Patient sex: M
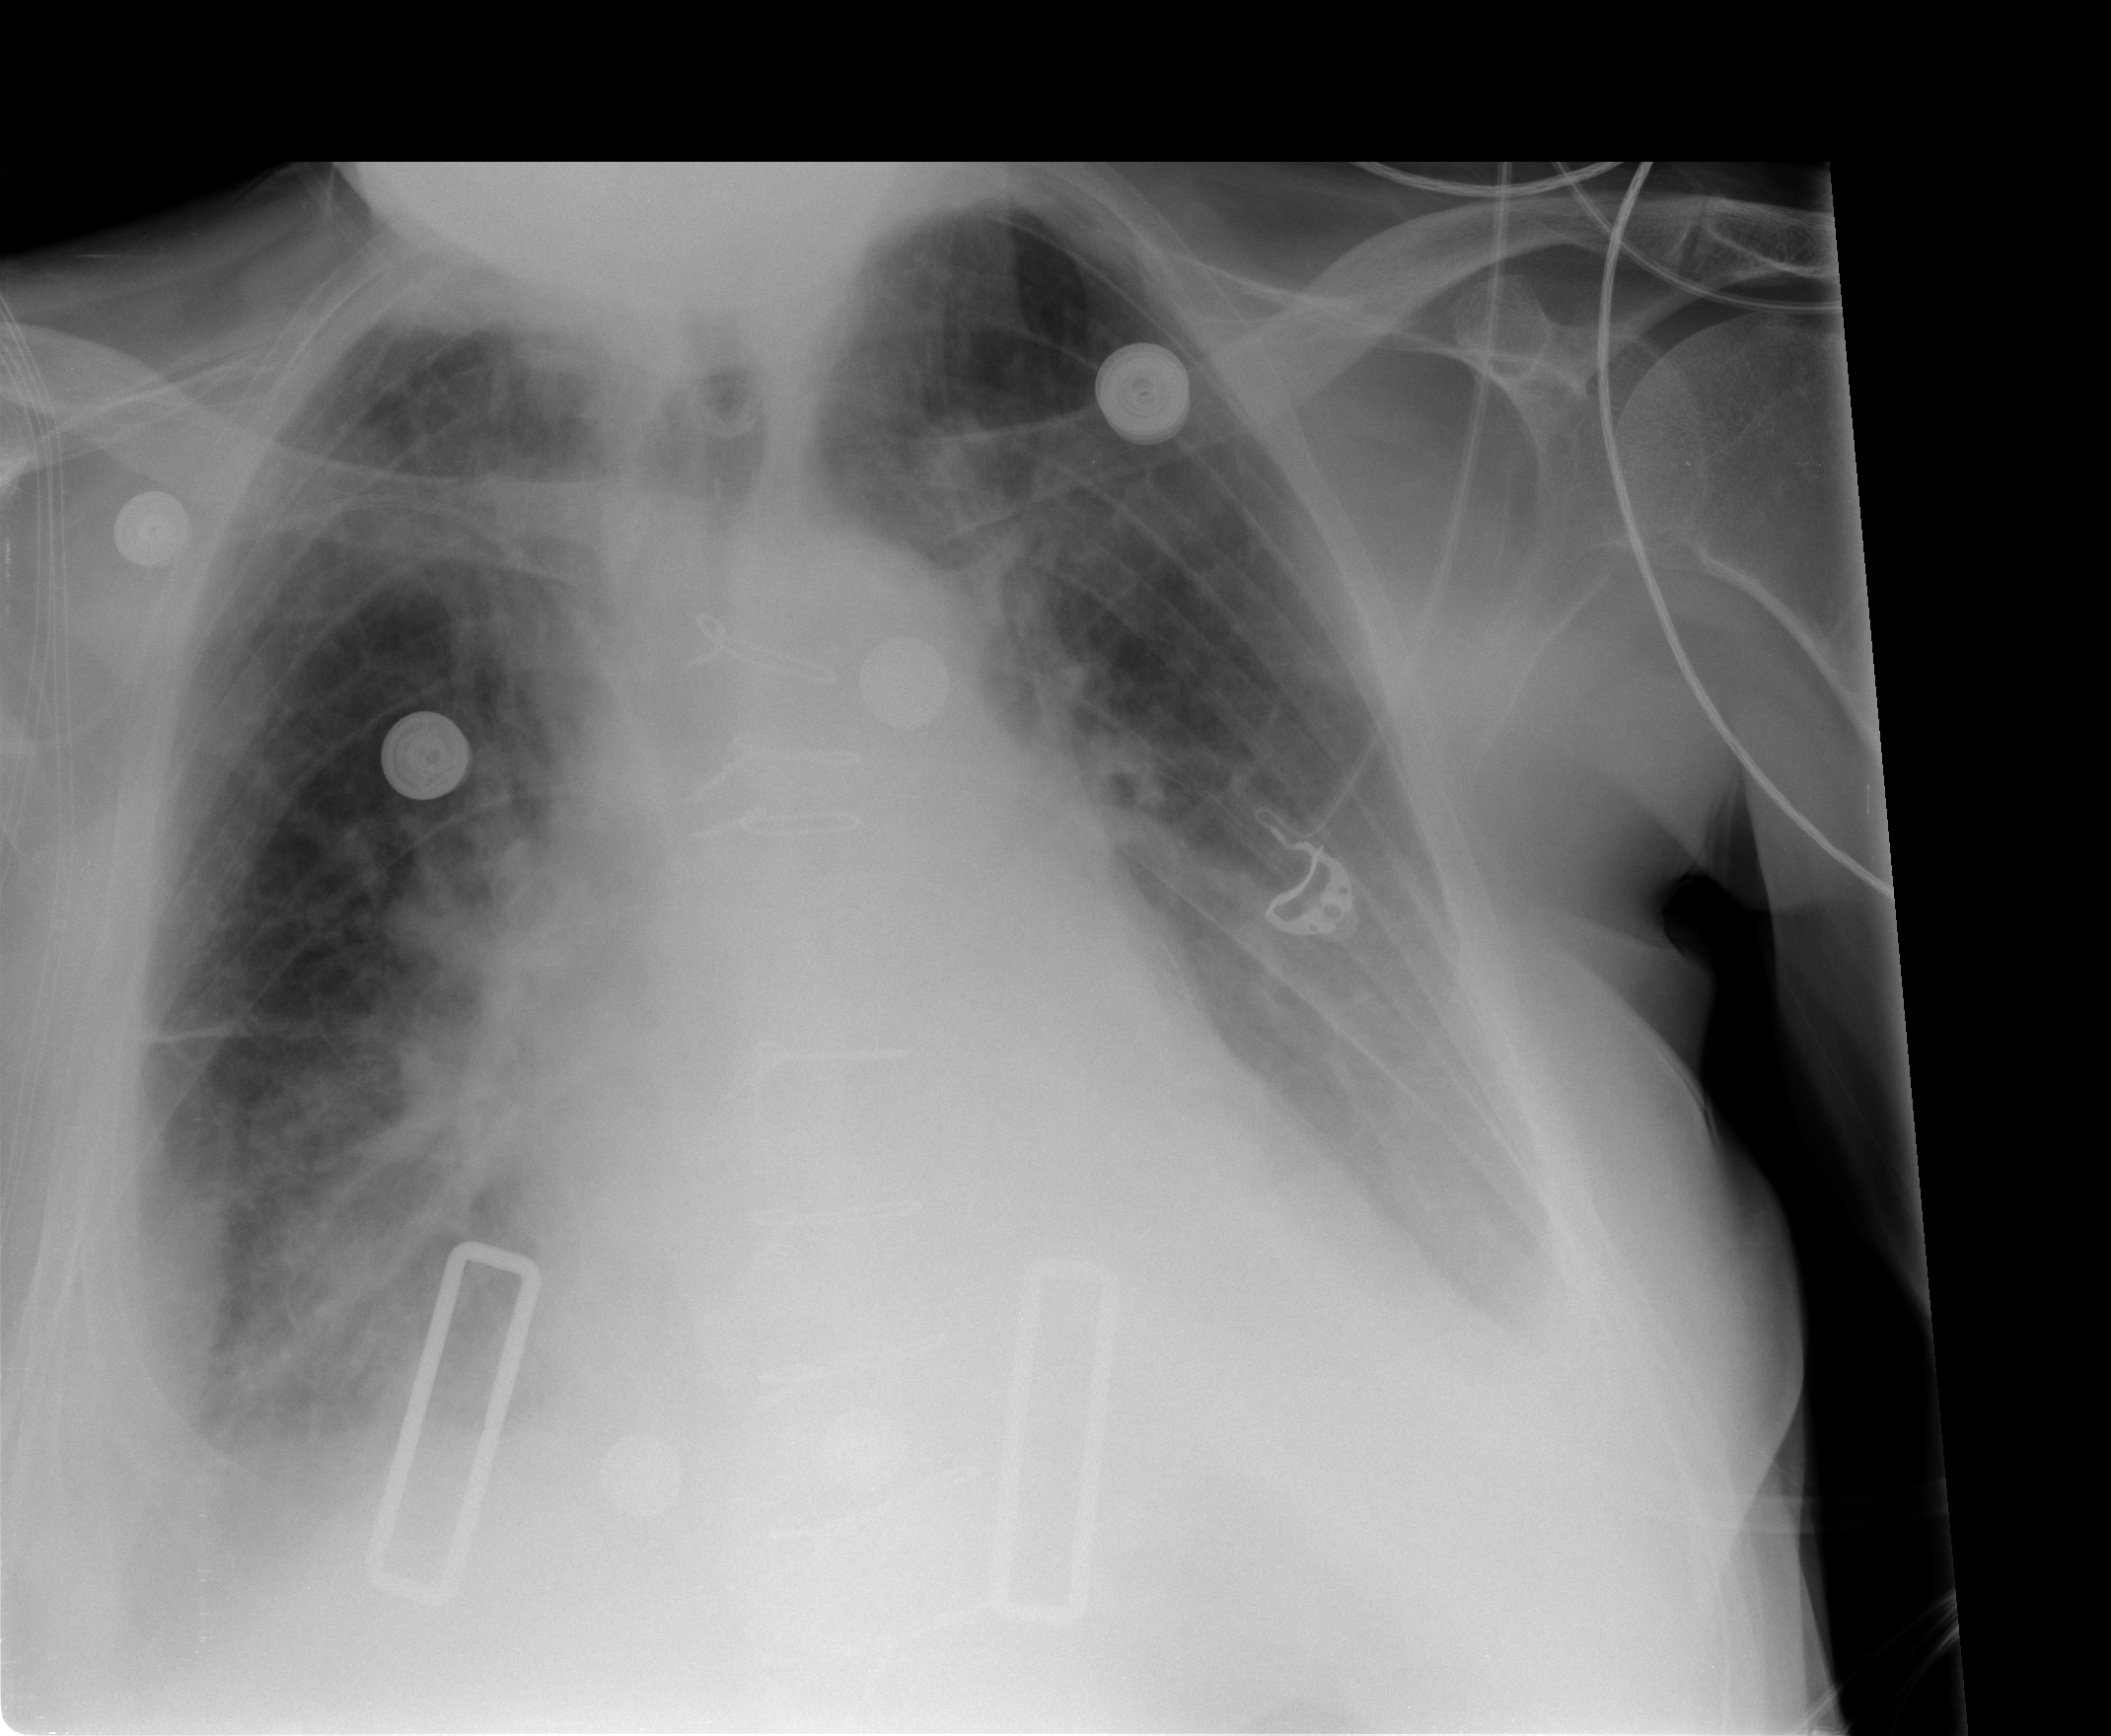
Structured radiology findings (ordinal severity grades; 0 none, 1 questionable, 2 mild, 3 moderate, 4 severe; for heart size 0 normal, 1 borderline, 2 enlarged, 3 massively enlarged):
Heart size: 2
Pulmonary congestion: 3
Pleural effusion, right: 2
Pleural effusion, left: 3
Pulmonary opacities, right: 3
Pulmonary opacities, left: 2
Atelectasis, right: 3
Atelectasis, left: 2